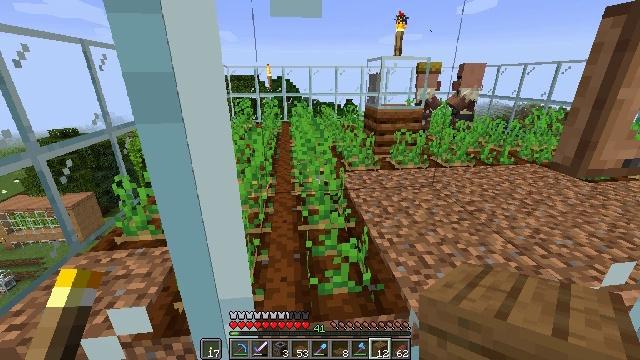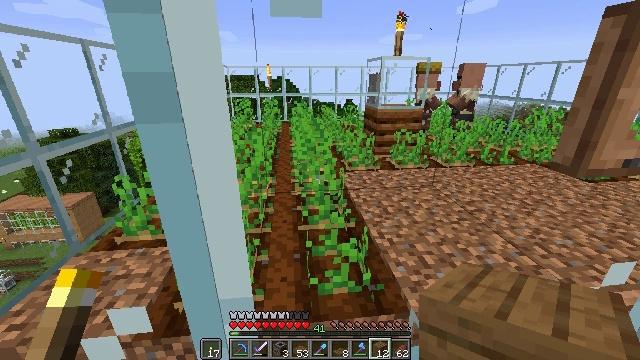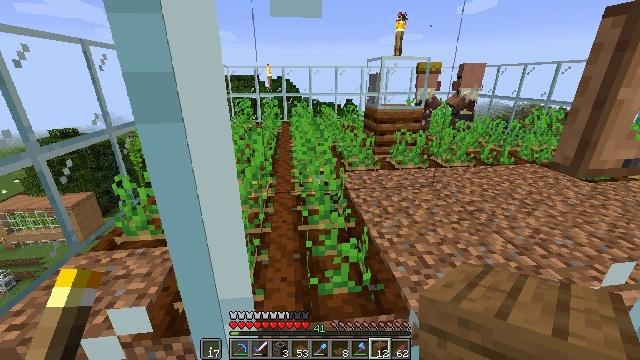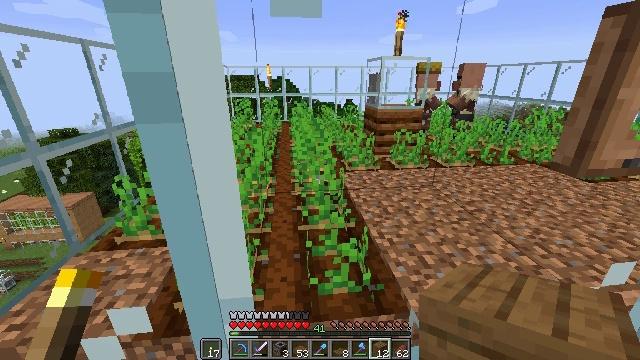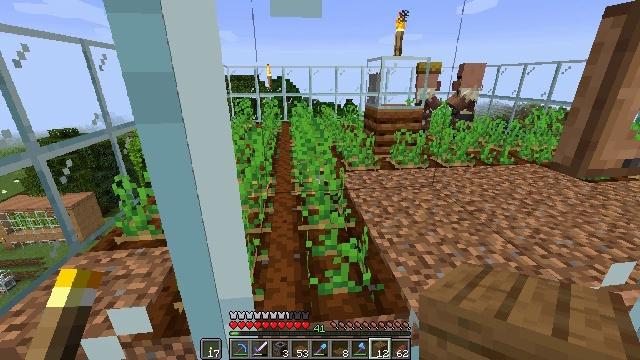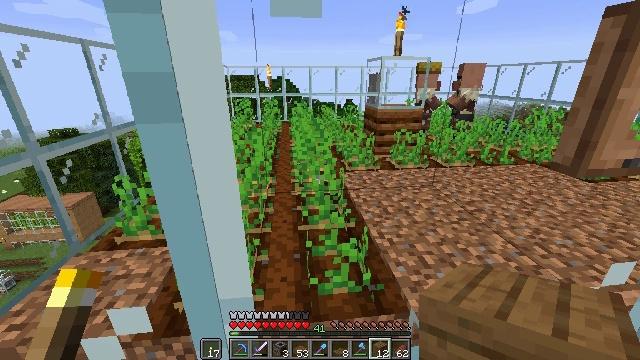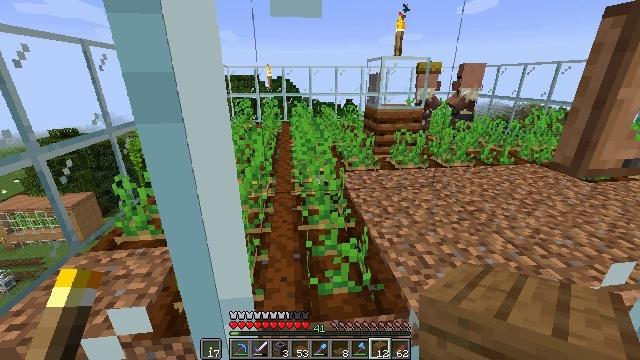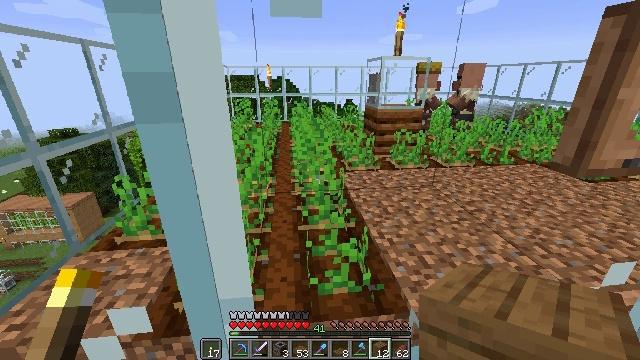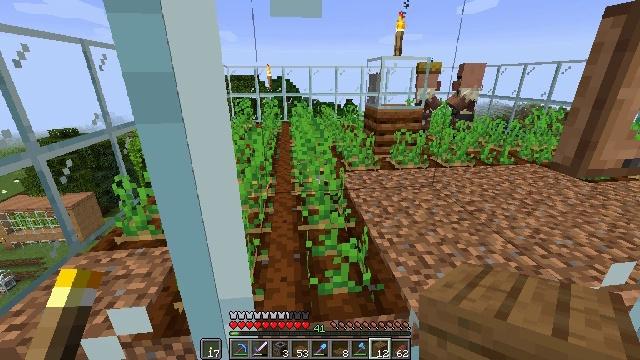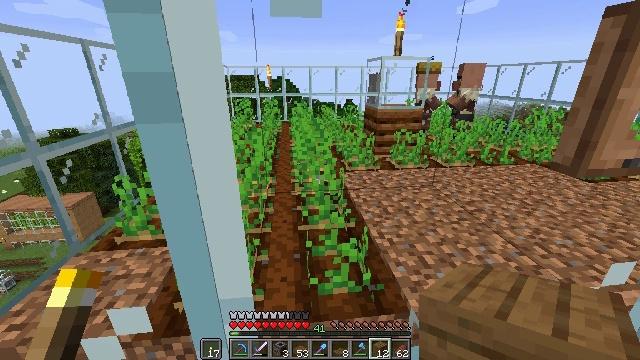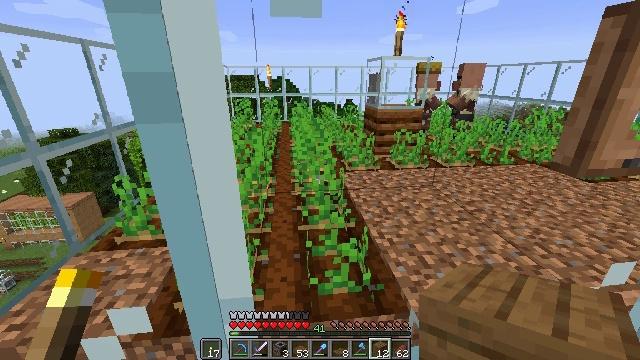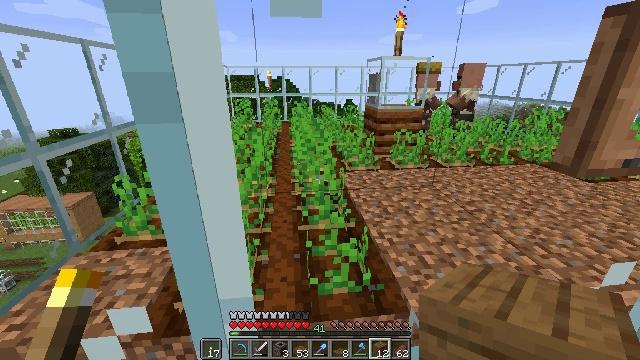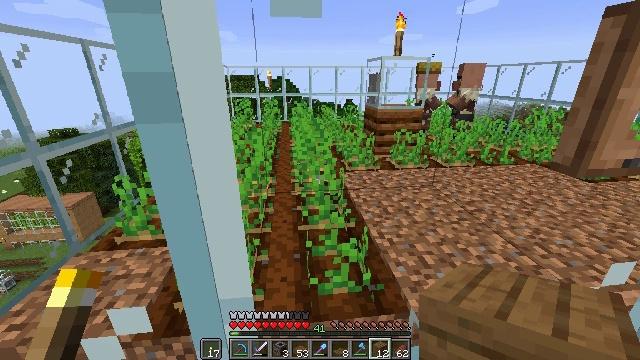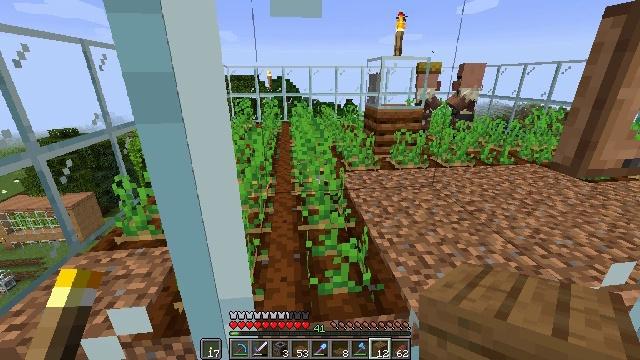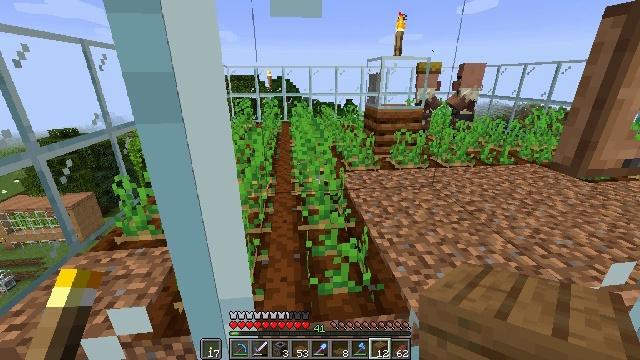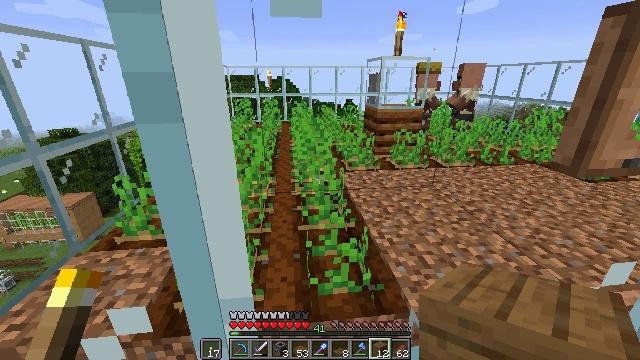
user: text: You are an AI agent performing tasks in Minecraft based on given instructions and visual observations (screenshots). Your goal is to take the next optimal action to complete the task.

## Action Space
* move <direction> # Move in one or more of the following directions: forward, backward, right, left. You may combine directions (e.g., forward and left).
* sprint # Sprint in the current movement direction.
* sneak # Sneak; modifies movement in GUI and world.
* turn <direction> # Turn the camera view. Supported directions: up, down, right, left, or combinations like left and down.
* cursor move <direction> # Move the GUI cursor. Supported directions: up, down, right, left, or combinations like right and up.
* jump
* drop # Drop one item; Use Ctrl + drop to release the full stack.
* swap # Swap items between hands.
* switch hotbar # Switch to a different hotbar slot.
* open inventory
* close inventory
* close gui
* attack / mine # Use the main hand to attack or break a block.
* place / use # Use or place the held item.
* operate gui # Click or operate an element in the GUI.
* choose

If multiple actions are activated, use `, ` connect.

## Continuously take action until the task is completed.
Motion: motion action
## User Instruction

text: Assemble a minecart with iron ingots at the crafting table.
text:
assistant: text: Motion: no_op
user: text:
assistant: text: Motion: no_op
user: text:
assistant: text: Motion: no_op
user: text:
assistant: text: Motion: no_op
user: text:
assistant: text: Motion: no_op
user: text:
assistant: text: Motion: no_op
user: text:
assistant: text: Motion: no_op
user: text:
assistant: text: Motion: no_op
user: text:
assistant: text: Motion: no_op
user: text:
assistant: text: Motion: no_op
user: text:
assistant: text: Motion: no_op
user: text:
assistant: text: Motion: no_op
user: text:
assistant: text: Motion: no_op
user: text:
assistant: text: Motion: no_op
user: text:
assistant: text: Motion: no_op
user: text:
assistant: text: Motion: no_op
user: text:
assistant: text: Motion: no_op
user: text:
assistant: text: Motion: no_op
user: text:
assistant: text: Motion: no_op
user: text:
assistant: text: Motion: no_op
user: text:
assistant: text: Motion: no_op
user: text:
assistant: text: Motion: no_op
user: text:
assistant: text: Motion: no_op
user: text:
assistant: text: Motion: no_op
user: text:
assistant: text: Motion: no_op
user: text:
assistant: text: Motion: no_op
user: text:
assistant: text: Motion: no_op
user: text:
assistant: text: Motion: no_op
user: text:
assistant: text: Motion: no_op
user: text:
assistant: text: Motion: no_op